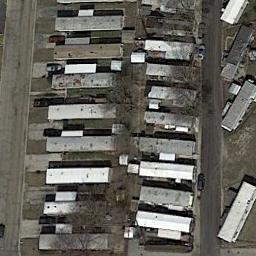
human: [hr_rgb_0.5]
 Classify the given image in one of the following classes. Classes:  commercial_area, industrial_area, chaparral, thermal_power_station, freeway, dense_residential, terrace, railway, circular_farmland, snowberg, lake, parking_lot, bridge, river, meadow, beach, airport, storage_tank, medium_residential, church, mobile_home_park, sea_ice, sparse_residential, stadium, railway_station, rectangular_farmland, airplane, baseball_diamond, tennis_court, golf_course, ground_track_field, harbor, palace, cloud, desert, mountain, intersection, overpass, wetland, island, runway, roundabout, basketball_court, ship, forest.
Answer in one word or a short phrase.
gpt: mobile_home_park